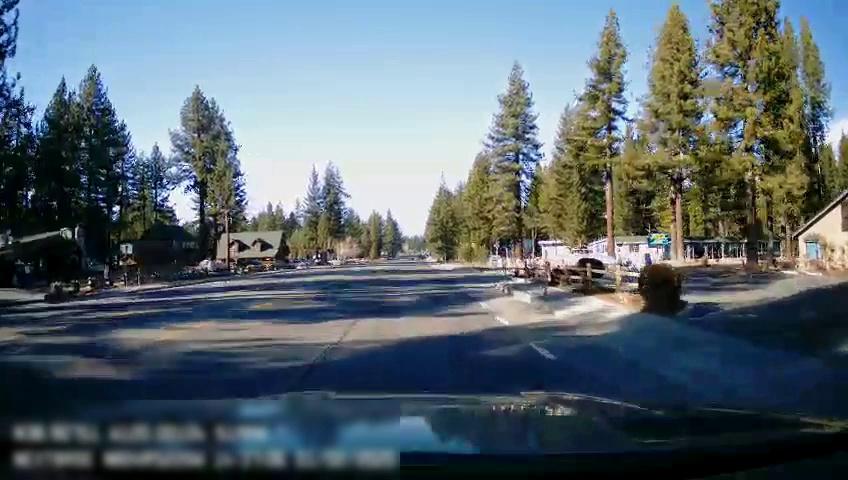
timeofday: Day
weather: Sunny
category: Drivable Space
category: Lanes | Current Lane
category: Lanes | Current Lane